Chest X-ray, AP view. Patient: 46 years old, sex M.
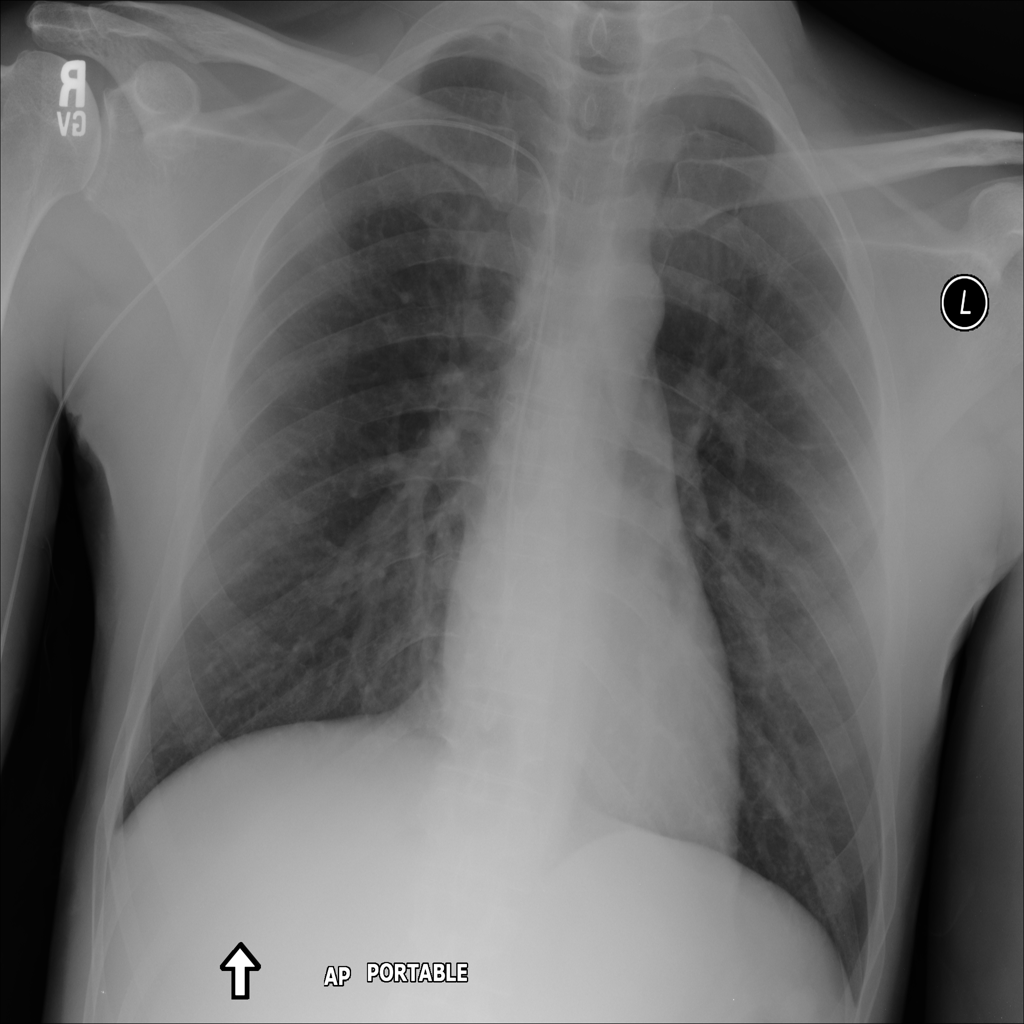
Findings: No Finding